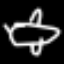
Label: airplane